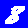
Digit: 8